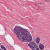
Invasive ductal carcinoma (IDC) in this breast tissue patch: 0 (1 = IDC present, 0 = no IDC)